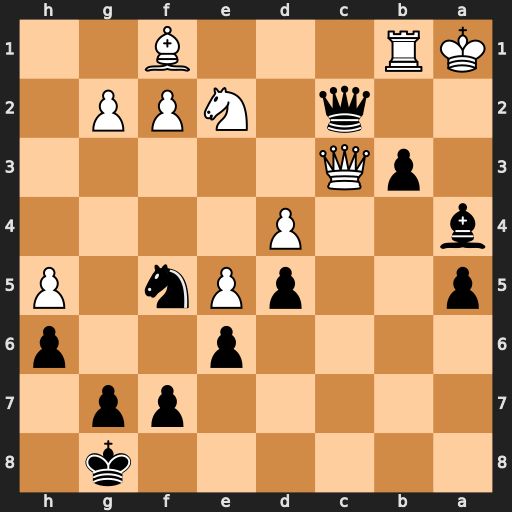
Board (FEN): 6k1/5pp1/4p2p/p2pPn1P/b2P4/1pQ5/2q1NPP1/KR3B2
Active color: b
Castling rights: -
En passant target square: -
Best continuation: Qa2#